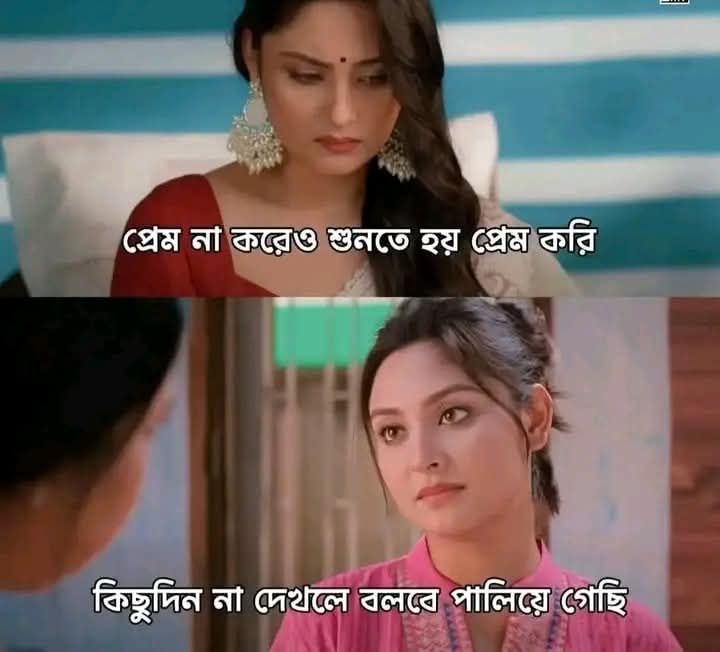
Text: প্রেম না করেও শুনতে হয় প্রেম করি
কিছুদিন না দেখলে বলবে পালিয়ে গেছি
Label: Non Hate